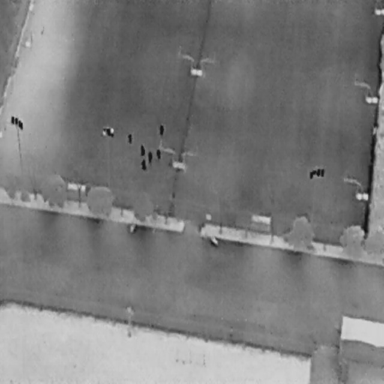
There are six People in the infrared image.